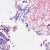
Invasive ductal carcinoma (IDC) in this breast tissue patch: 0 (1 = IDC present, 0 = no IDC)